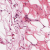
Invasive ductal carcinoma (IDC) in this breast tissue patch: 0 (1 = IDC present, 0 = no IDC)